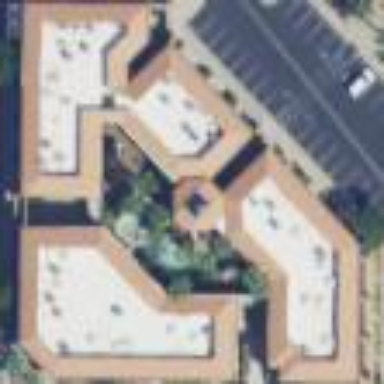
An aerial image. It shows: Commercial building.